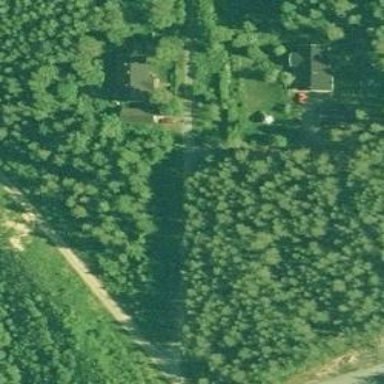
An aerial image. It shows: Driveway tunnel serving as building passage.